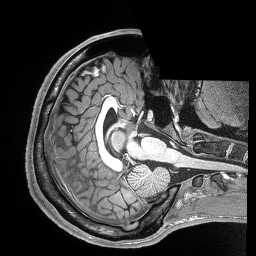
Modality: T1w
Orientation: axial